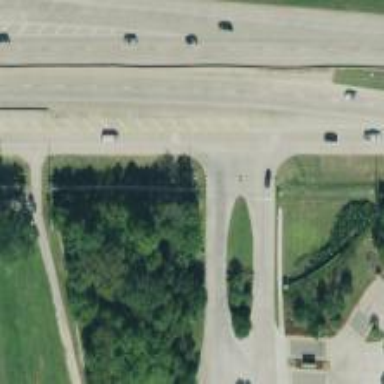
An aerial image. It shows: Tertiary road with frontage road along it.